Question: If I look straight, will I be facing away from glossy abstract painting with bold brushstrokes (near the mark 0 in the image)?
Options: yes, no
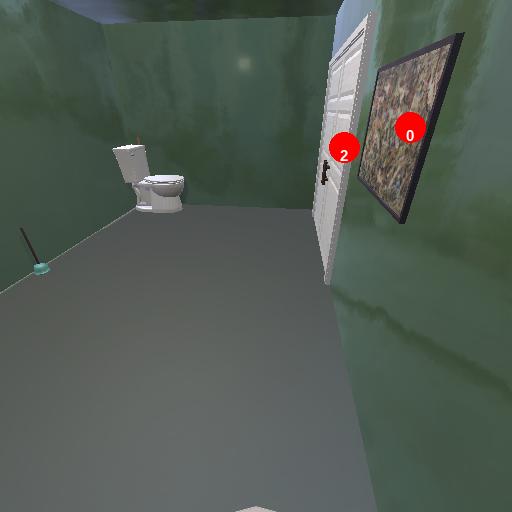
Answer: yes